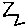
Label: zigzag